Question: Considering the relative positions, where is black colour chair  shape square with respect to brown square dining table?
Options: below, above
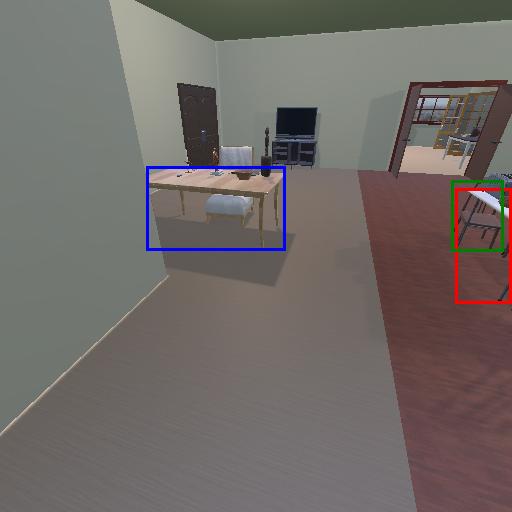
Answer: below